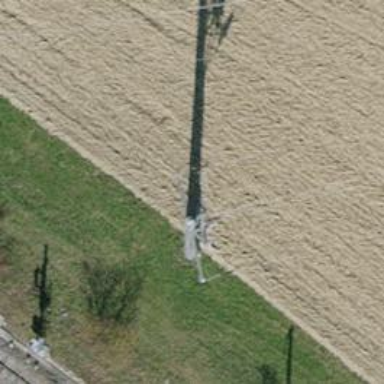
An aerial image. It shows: Power line with three cables.